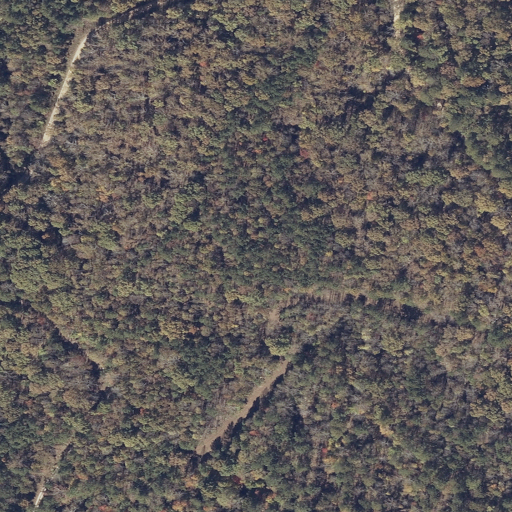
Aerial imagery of mountain in Alabama named Hickory Knob containing deciduous forest, mixed forest, open development, evergreen forest, and medium intensity development